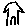
Label: house